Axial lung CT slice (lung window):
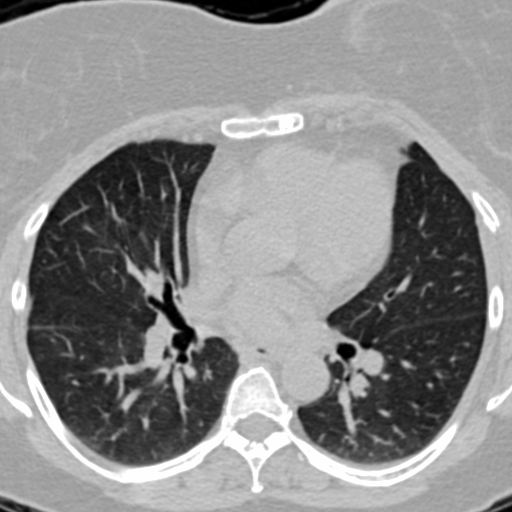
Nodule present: no